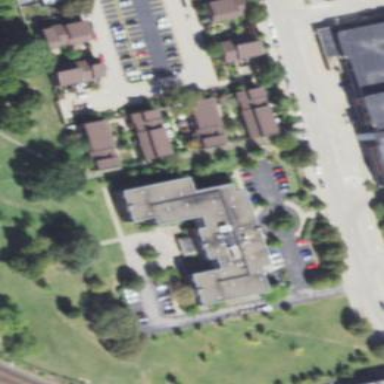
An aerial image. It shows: Building.